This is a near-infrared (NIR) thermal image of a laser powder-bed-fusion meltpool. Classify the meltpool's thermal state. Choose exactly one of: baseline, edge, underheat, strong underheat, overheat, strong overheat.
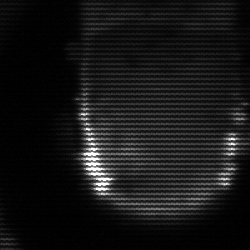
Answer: baseline